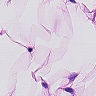
Metastatic tissue present: no